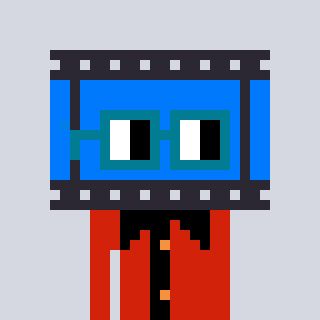
a pixel art character with square dark green glasses, a film strip-shaped head and a red-colored body on a cool background